Question:  What is the woman in the light blazer engaged in?
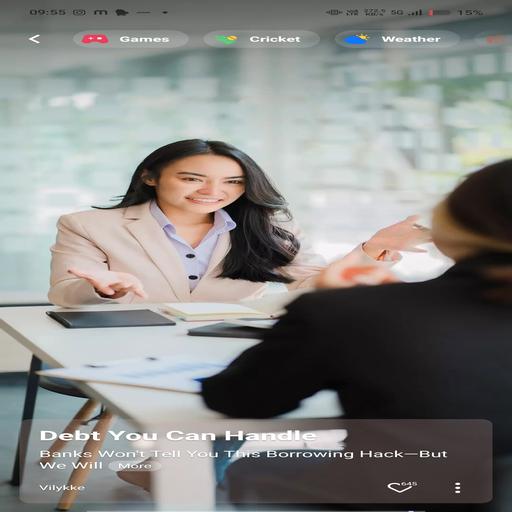
Answer: A conversation